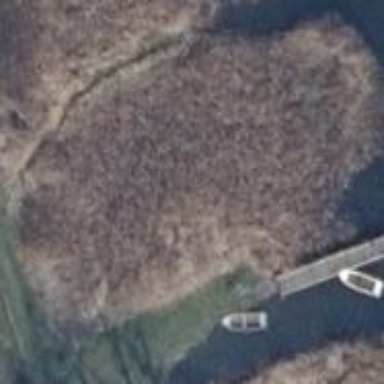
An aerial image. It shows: Reedbed in wetland area.